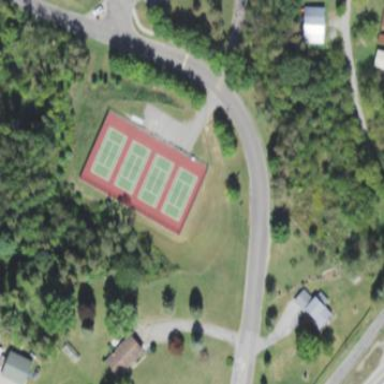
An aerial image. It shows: Tennis court in leisure pitch.